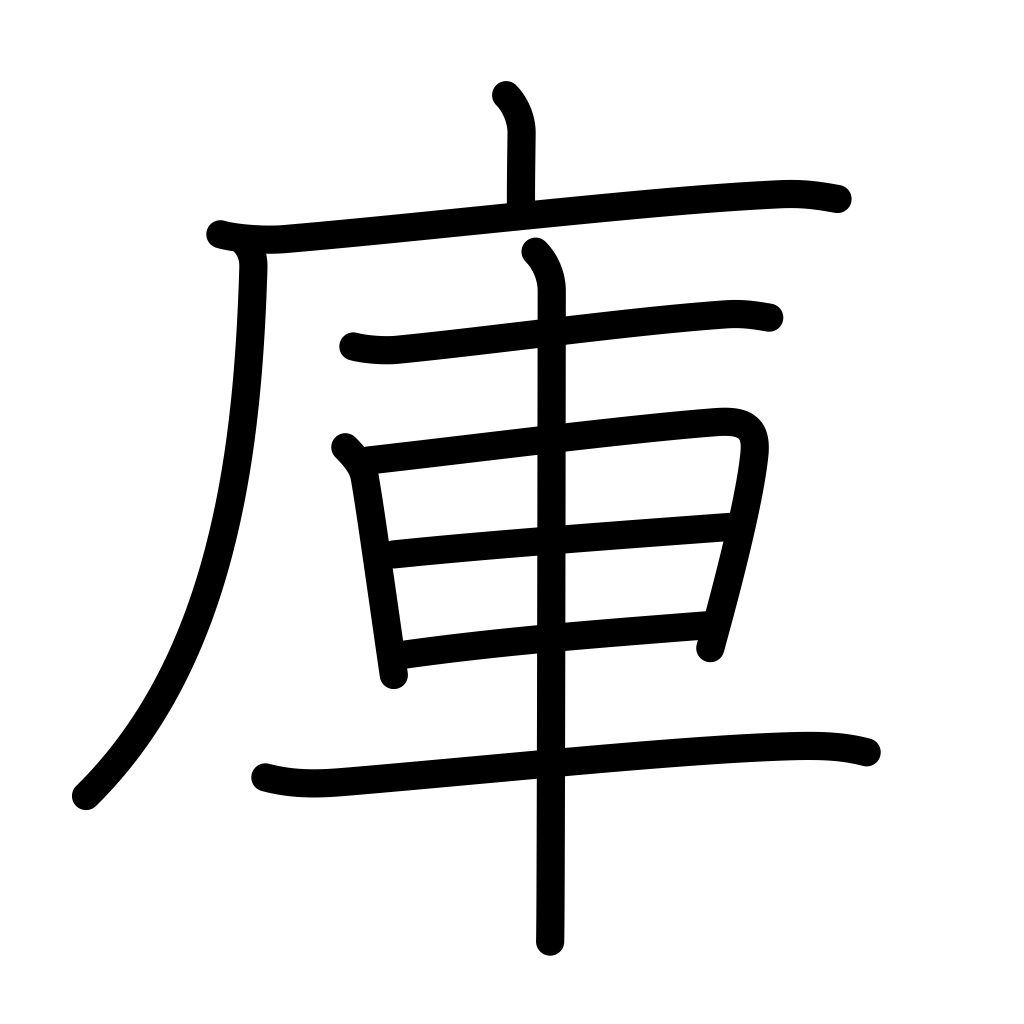
Meaning: warehouse, storehouse